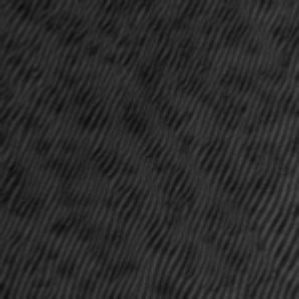
Label: frost